Interaction volume radius: 10 \u00c5
Interaction volume height: 35 \u00c5
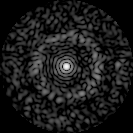
Disorder parameter: 0.8209